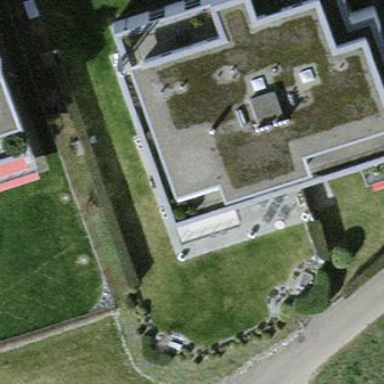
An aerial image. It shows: View of roof of building.